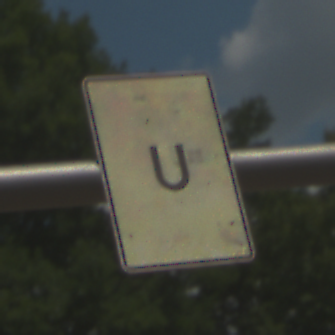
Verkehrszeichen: AnkuendigungOderFortsetzungUmleitungOhnePfeilsymbol
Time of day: Midday
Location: Outdoor (Suburban)
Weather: PartlyCloudy
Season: NotSpecified
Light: Natural